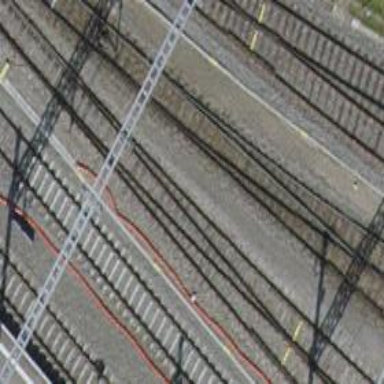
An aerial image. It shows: Rail siding with electrified tracks using contact line.